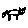
Label: cat